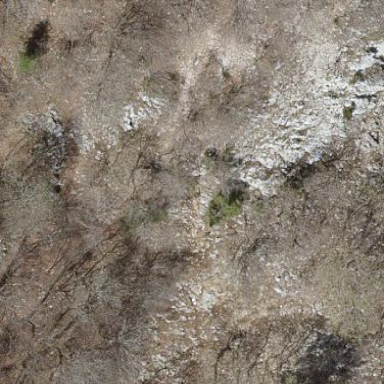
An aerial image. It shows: Landscape of bare rock.